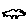
Label: cloud